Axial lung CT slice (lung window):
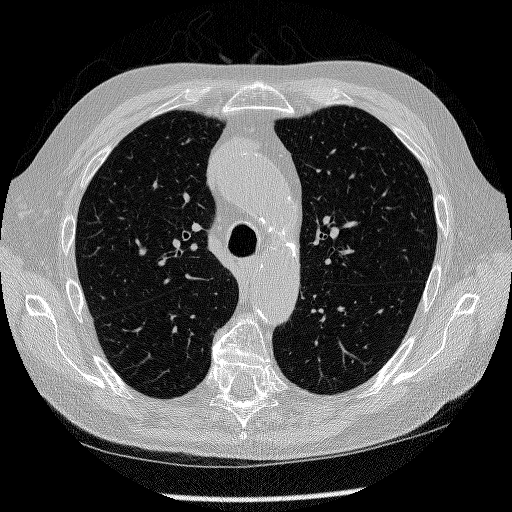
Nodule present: no